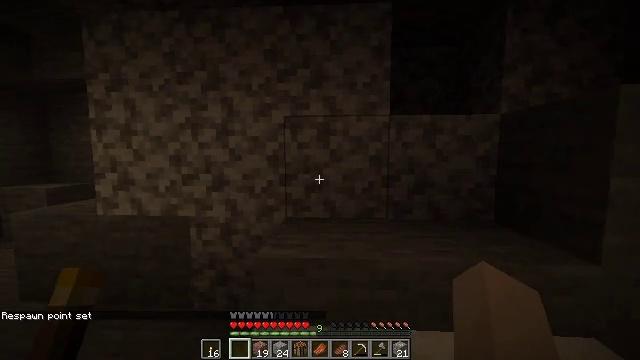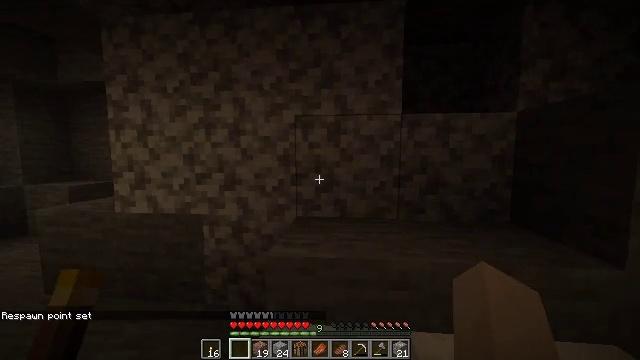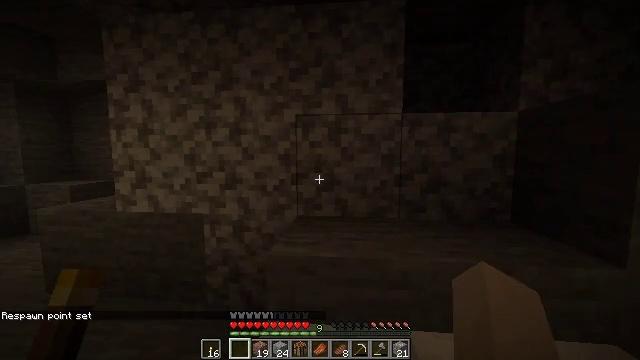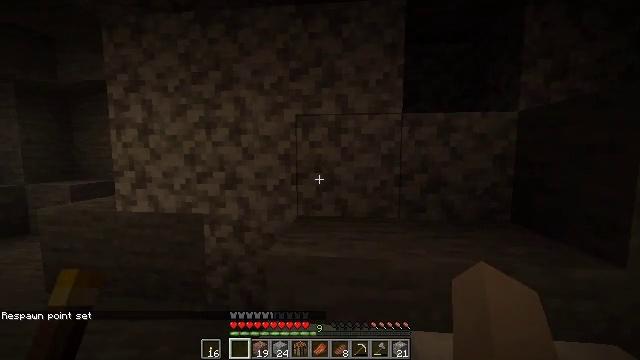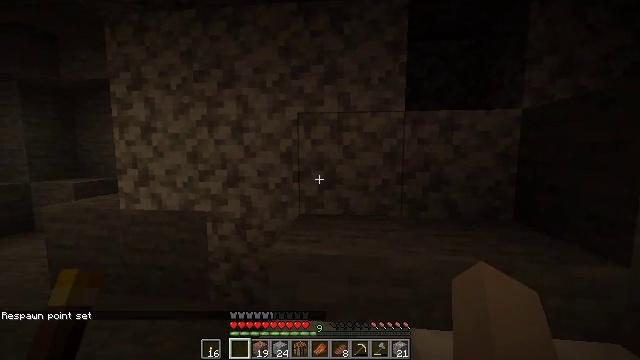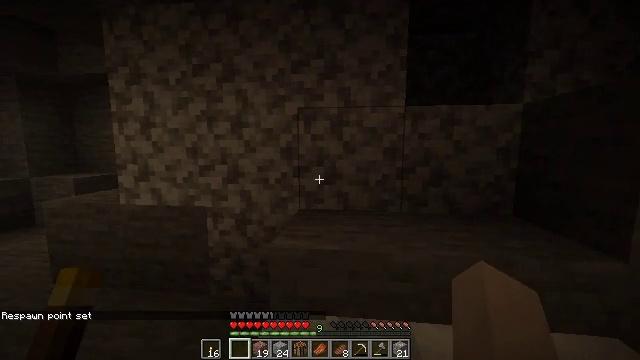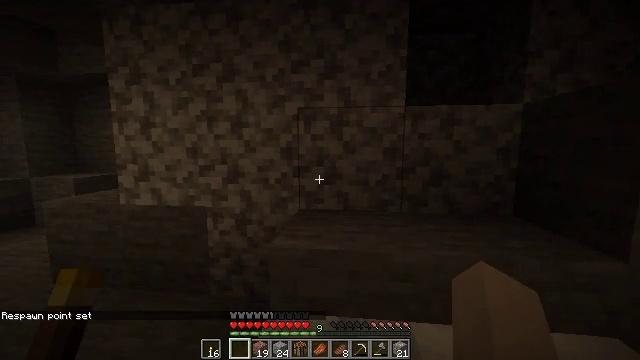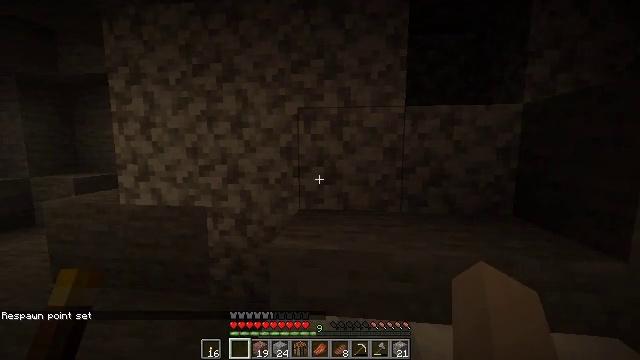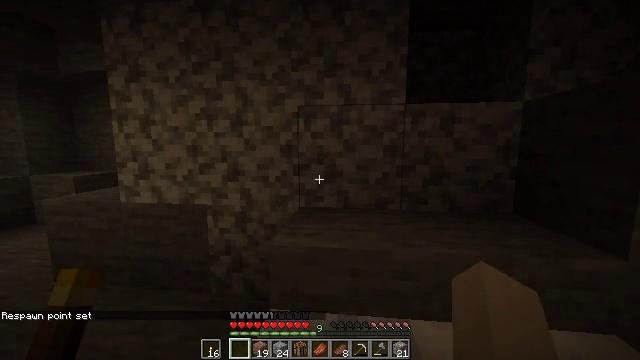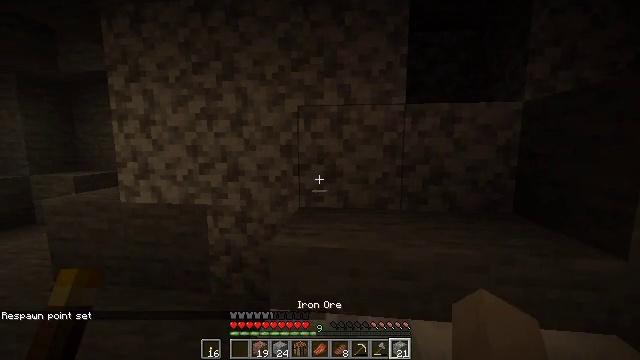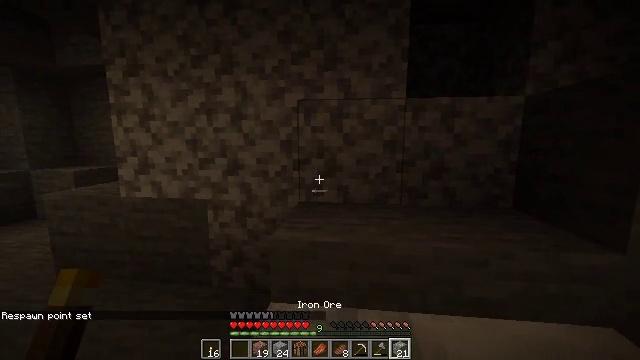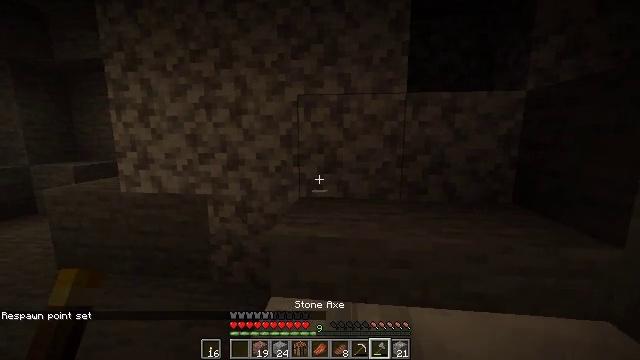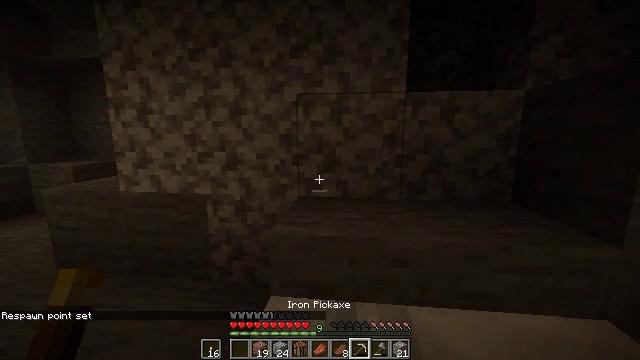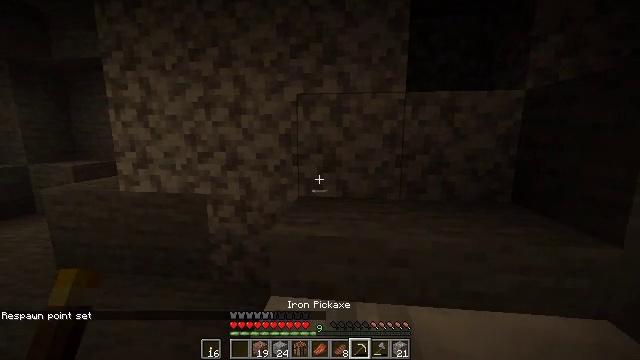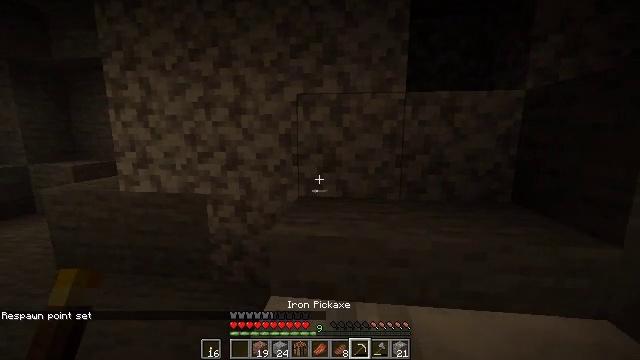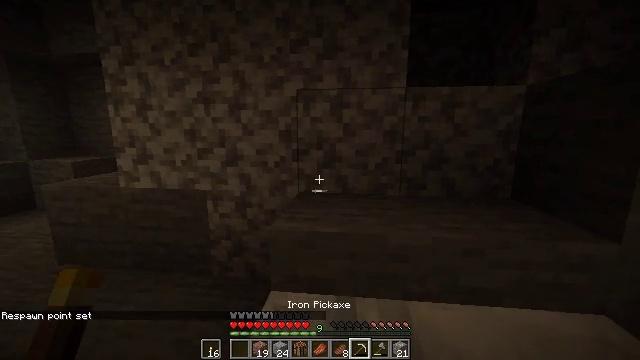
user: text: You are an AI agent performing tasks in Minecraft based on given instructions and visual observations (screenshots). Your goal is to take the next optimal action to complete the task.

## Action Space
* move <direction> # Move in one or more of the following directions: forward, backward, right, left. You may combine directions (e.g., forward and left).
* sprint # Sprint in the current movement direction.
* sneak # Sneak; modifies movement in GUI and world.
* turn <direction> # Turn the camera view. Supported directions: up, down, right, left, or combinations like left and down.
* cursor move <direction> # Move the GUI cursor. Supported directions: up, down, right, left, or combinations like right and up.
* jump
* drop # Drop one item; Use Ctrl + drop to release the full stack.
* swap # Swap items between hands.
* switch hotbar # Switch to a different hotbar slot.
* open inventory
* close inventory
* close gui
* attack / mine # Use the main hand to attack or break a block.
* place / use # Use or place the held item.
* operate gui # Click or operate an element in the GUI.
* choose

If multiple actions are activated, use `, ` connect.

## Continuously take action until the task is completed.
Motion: motion action
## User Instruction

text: Mine the white bed.
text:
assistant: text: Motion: turn left
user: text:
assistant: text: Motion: no_op
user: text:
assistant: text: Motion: no_op
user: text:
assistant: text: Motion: no_op
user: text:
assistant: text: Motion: turn down
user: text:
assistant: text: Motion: no_op
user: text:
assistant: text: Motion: no_op
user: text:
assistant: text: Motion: no_op
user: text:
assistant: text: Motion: no_op
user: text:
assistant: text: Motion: turn down
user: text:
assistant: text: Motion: turn down
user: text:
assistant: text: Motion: no_op
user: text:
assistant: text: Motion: no_op
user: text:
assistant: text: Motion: no_op
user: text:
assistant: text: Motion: no_op
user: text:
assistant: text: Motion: no_op
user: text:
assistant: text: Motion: no_op
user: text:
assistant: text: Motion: no_op
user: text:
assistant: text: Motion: turn right and down
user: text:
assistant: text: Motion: turn right and down
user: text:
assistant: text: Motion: turn right and down
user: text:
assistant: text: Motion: turn right and down
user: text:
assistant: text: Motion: turn right and down
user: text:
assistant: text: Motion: turn right and down
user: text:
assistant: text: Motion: turn right and down
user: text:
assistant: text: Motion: turn right and down
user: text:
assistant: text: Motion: attack / mine
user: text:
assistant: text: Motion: attack / mine
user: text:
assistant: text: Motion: attack / mine
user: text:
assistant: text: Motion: attack / mine